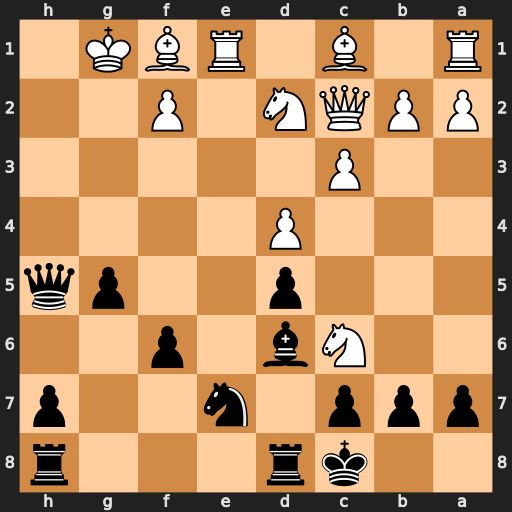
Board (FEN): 2kr3r/ppp1n2p/2Nb1p2/3p2pq/3P4/2P5/PPQN1P2/R1B1RBK1
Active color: b
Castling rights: -
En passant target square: -
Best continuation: Qh2#